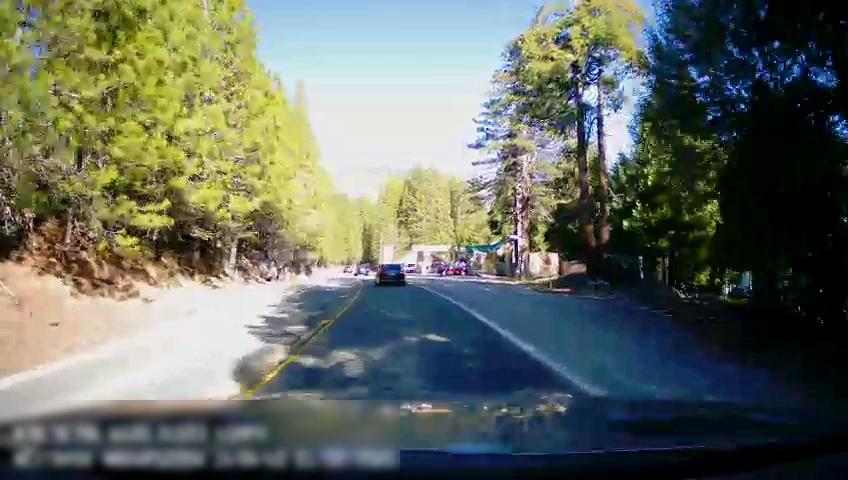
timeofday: Day
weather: Sunny
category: Drivable Space
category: Vehicles | SUV
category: Vehicles | Car
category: Vehicles | Car
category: Lanes | Opposite Lane
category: Lanes | Opposite Lane
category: Lanes | Current Lane
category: Lanes | Current Lane